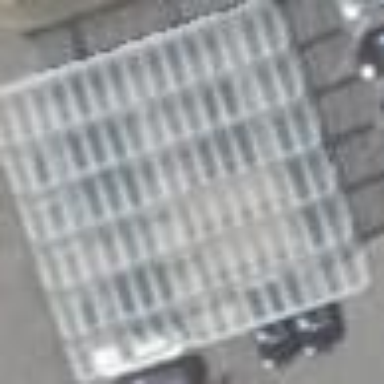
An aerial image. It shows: View of roof of building.